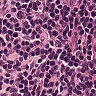
Metastatic tissue present: no